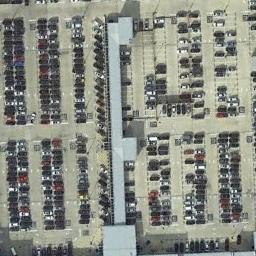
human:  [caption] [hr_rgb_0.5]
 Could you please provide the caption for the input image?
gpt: The parking lot is full of cars .

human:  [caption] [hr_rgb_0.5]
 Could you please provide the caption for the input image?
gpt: The parking lot has lots of cars arranged neatly in lines and a gray striped building is also in the parking lot .

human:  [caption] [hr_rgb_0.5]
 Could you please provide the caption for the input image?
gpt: A quarter of the vehicles in the parking lot are red .

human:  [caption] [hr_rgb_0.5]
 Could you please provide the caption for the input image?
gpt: Many cars of different styles are on the parking lot .

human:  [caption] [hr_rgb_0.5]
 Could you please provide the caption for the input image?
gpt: There are many cars on the parking lot .